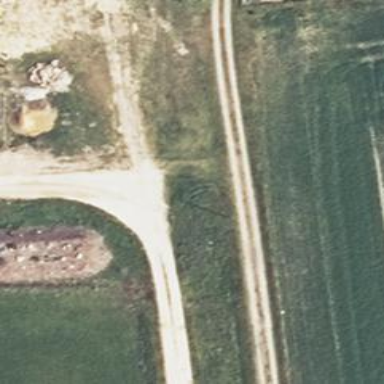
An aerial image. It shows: Service road with gravel surface.